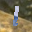
Label: 1